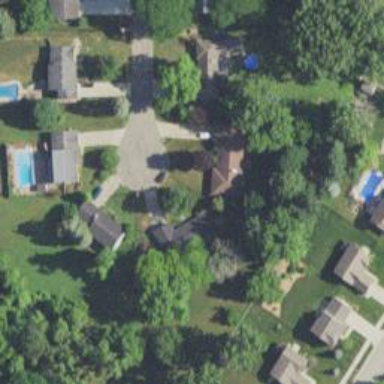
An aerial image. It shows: Driveway.